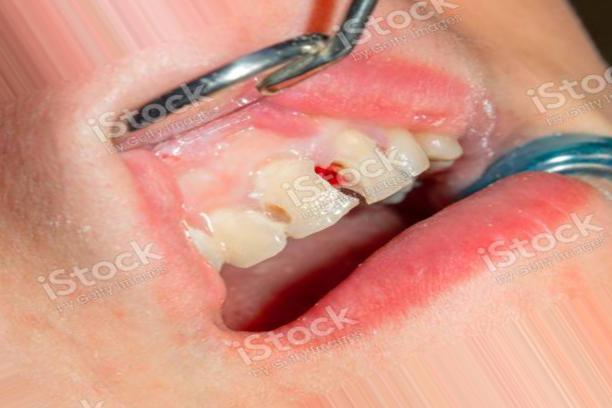
Condition: Caries